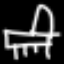
Label: chair